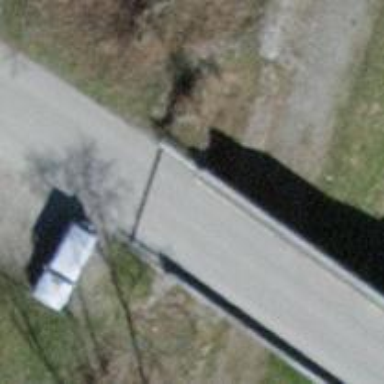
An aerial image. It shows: Service road with asphalt surface on bridge.